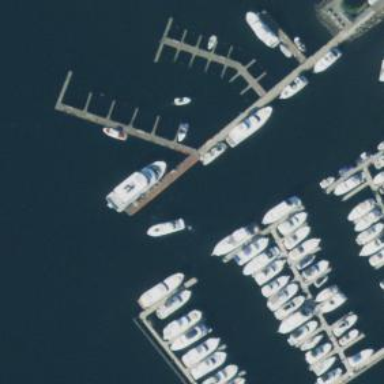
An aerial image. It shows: Marina area for leisure land.